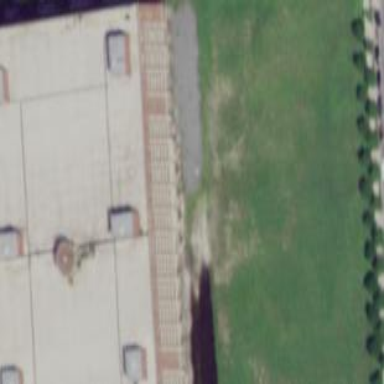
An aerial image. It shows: Building.